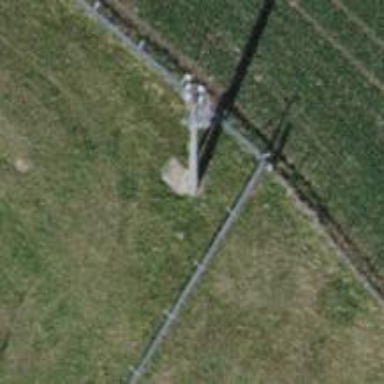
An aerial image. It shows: Communication tower.